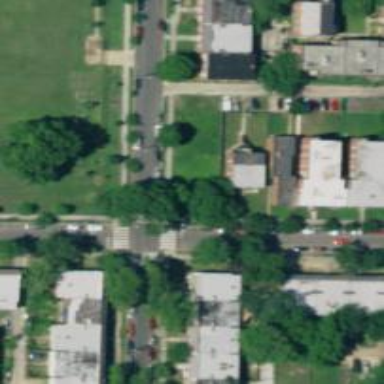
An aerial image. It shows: Neighborhood.